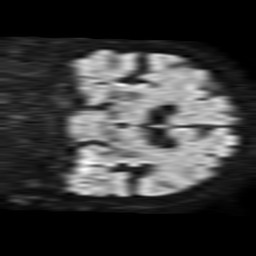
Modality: TRACE
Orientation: coronal
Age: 80
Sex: female
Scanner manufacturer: philips
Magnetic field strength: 1.5 T
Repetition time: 3.406 s
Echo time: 0.06922 s